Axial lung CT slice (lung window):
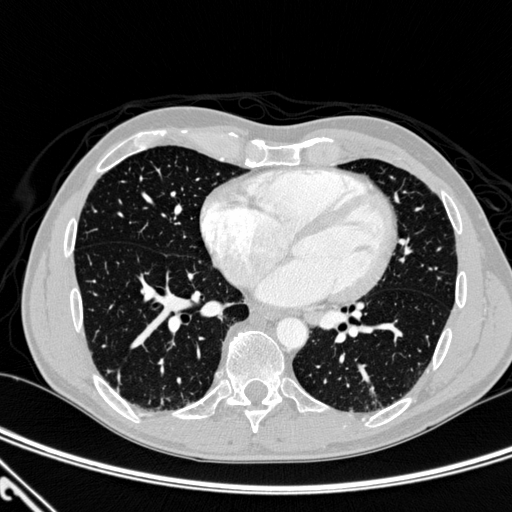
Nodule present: no